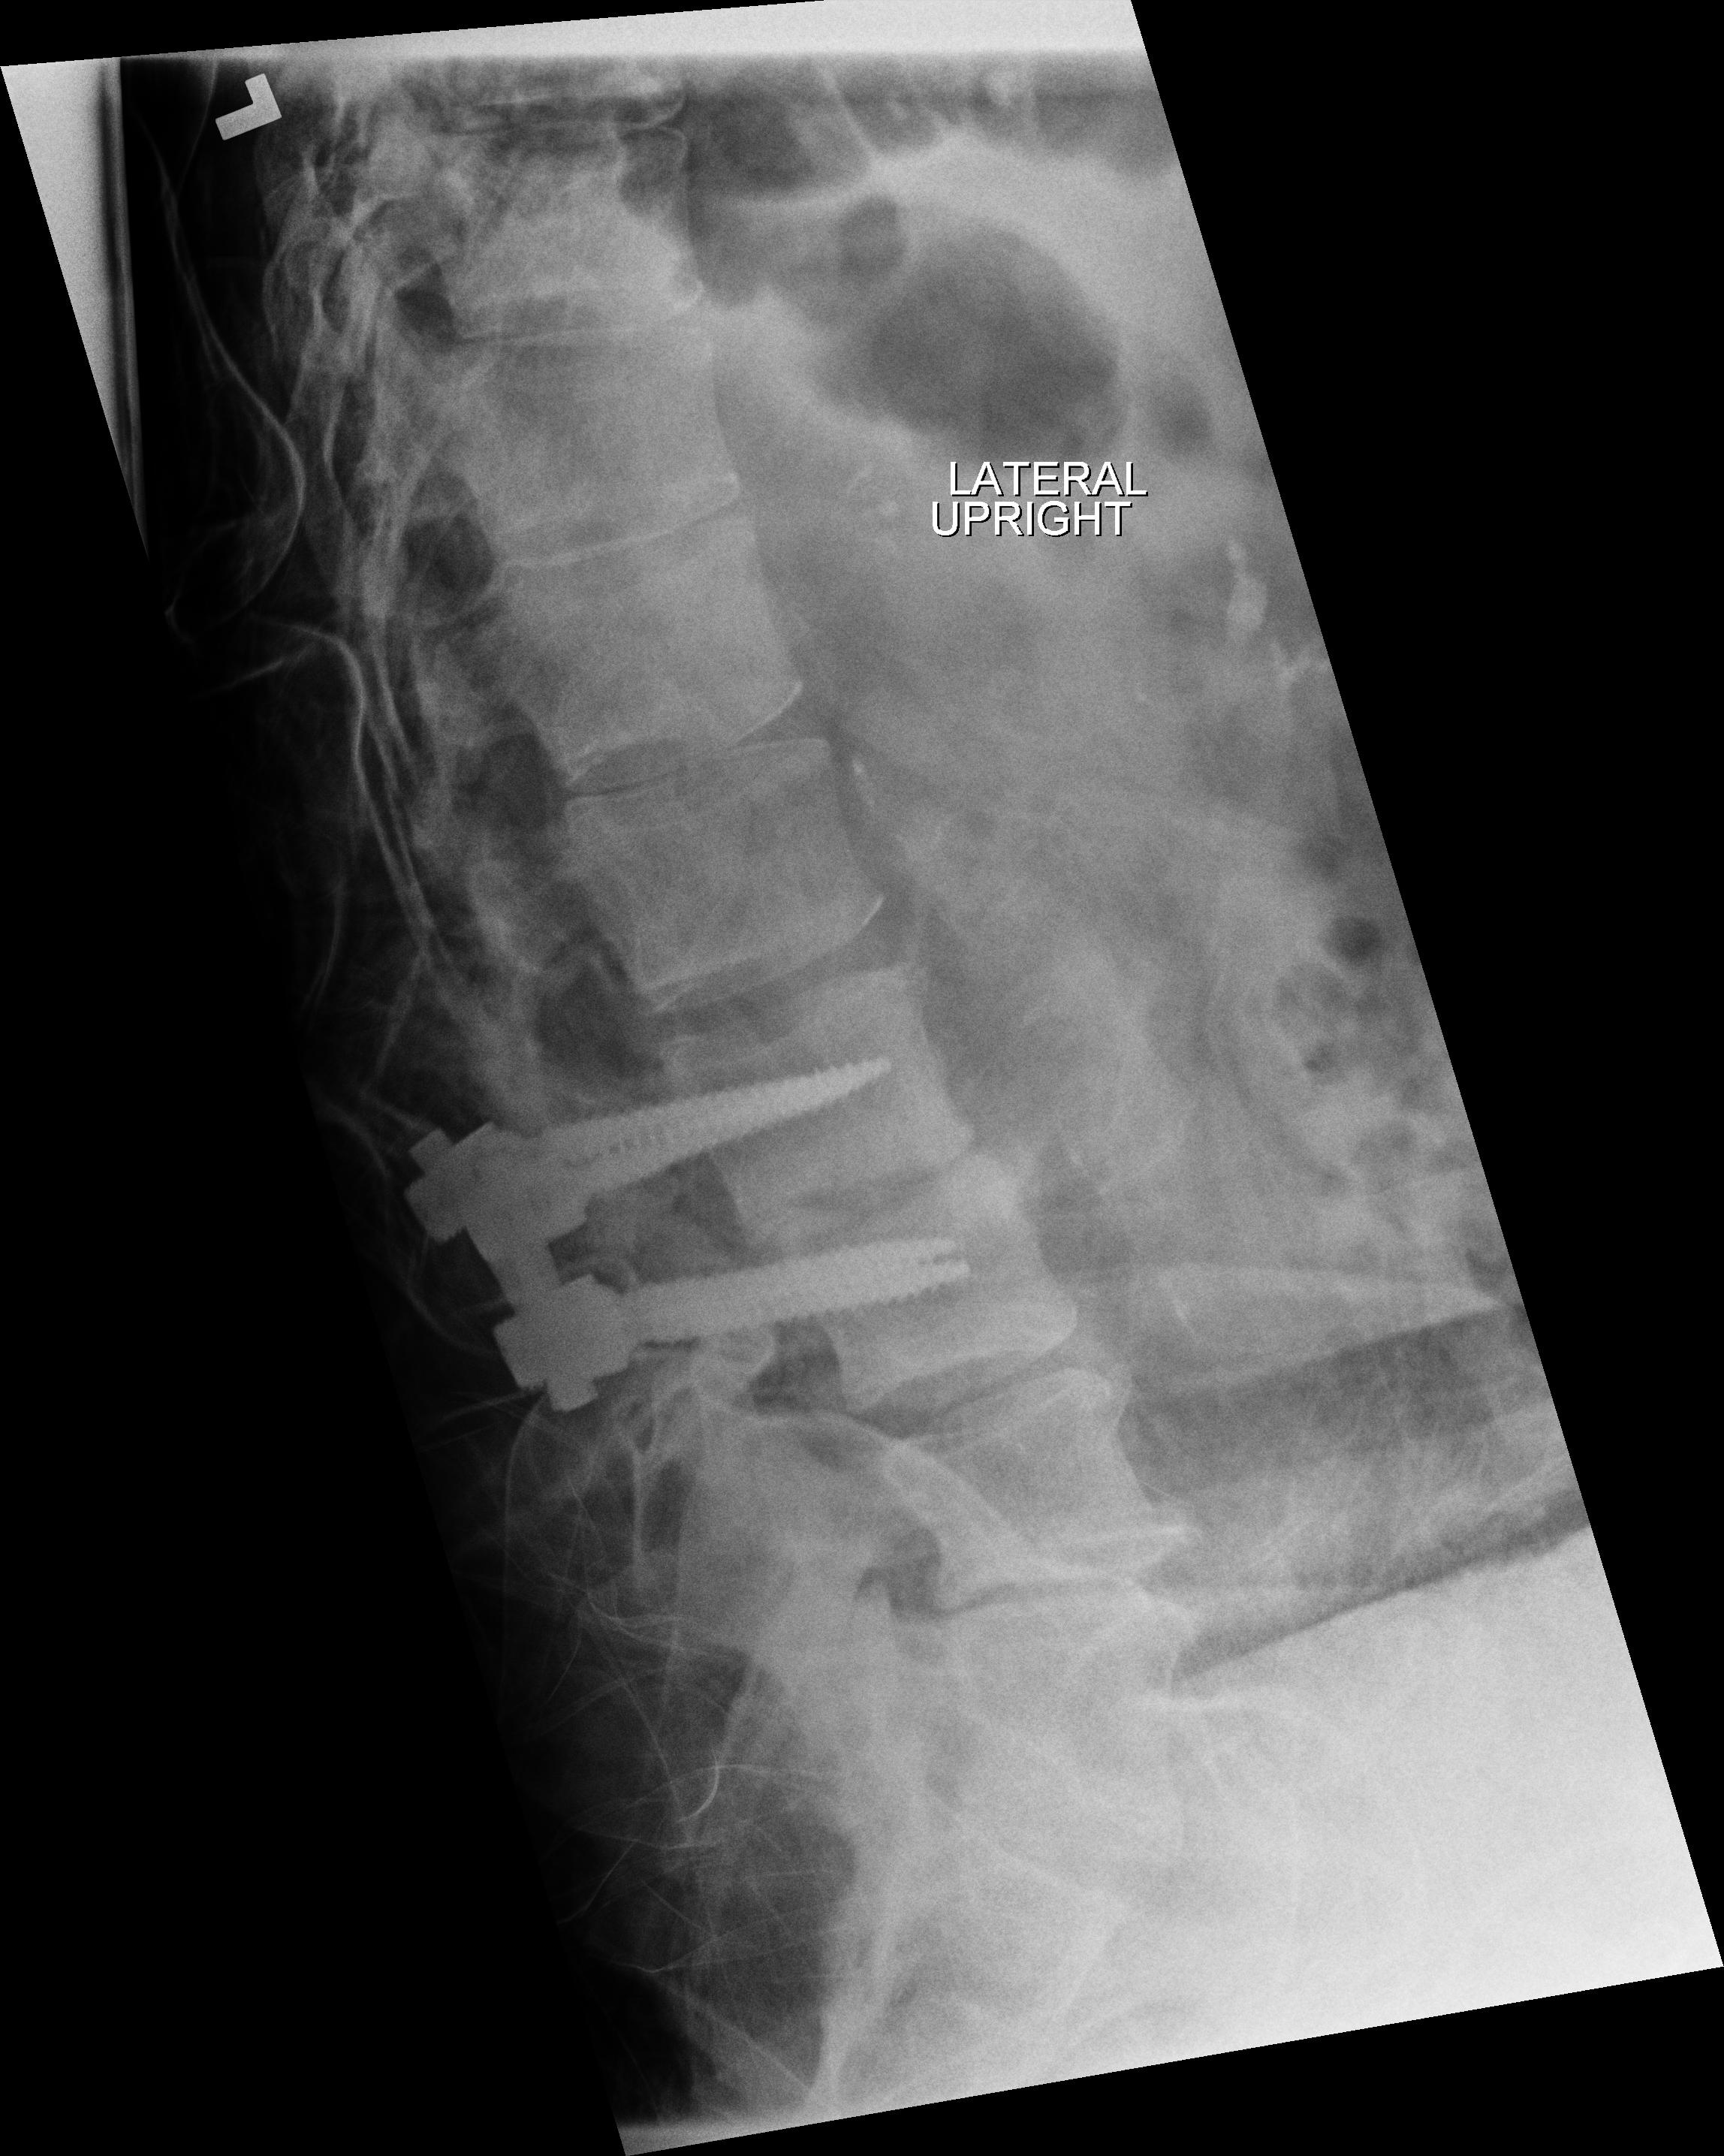
View: LATERAL
Implant manufacturer: seaspine mariner